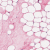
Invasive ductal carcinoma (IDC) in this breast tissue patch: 0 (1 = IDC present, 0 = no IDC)